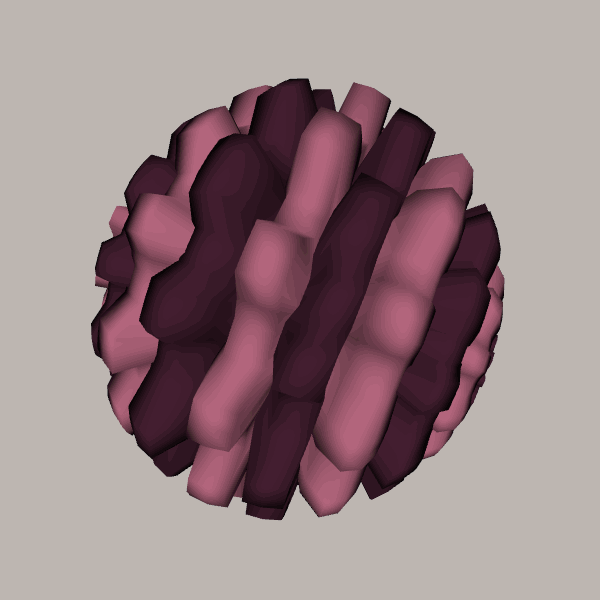
Background: light